Question: I see this little player every now and then, but I have no idea where it comes from or how to make one. See <URL> about halfway down the page for one example.
It looks like this screenshot

I know this is not exactly a programming question, but where else should I ask?
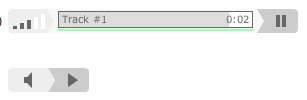
Answer: It is the WordPress Audio Player. See <URL>.